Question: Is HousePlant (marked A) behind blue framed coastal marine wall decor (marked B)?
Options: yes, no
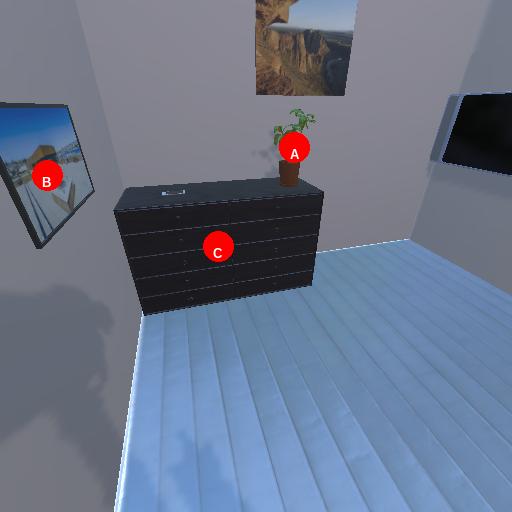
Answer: yes